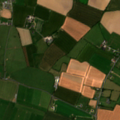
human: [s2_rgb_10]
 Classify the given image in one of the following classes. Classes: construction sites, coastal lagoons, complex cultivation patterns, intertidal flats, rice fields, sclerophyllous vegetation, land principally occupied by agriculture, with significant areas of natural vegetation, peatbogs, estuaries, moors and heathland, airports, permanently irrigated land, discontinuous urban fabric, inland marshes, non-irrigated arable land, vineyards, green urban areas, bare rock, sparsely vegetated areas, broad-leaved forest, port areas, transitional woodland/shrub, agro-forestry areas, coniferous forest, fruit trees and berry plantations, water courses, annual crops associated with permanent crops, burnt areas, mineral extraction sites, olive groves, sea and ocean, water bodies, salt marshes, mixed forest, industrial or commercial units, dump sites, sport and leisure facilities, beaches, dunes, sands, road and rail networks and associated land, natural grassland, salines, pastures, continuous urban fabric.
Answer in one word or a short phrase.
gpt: non-irrigated arable land, pastures